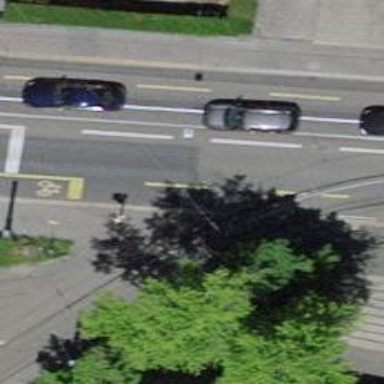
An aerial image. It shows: Tram crossing on the railway.